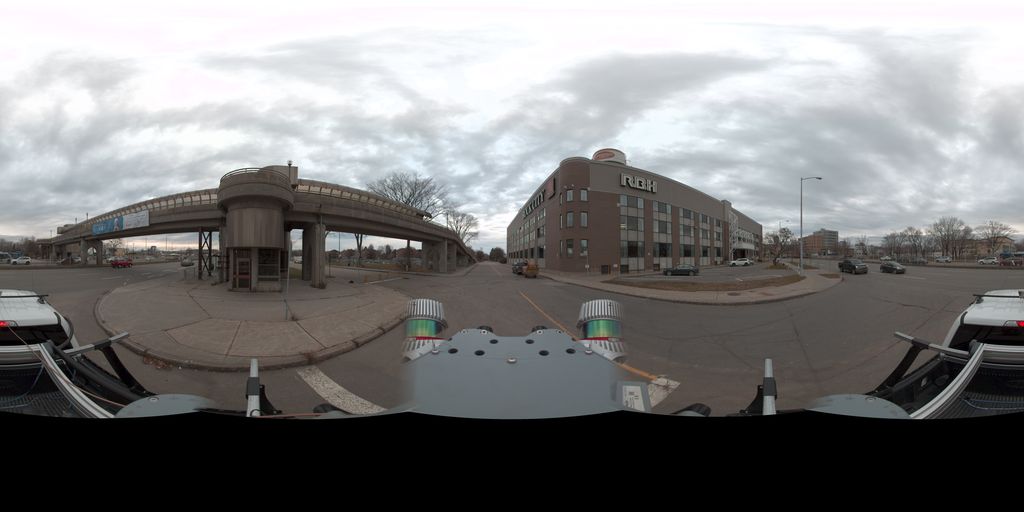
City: quebec_city